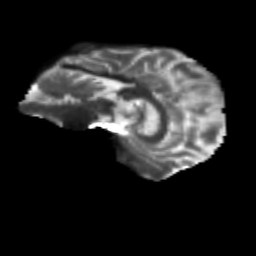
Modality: T2w
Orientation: sagittal
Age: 68
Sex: male
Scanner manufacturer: siemens
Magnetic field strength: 3 T
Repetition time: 4.71 s
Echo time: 0.0906 s